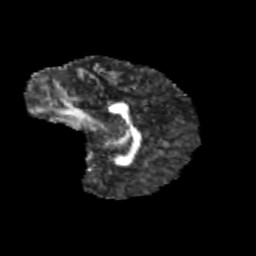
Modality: FA
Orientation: sagittal
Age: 12
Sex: female
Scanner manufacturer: siemens
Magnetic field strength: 3 T
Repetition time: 3.8 s
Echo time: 0.07 s